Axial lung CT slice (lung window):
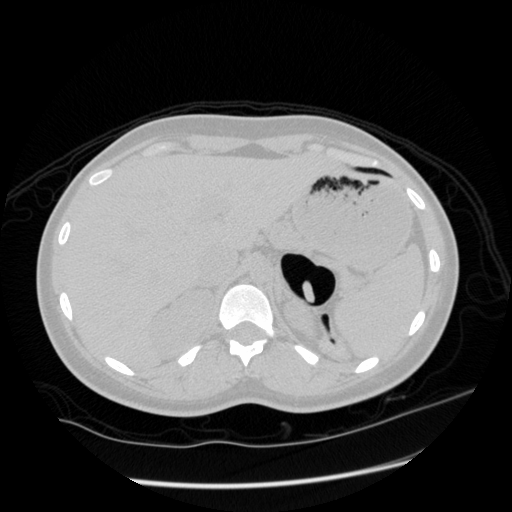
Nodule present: no